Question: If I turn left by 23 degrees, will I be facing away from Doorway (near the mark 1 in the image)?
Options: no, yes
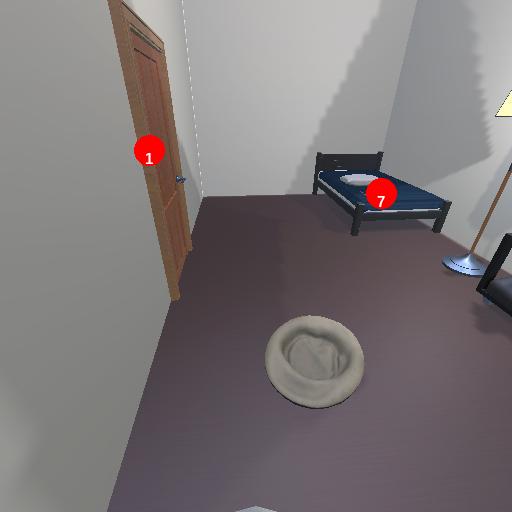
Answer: no